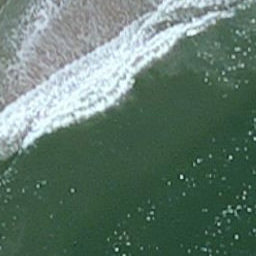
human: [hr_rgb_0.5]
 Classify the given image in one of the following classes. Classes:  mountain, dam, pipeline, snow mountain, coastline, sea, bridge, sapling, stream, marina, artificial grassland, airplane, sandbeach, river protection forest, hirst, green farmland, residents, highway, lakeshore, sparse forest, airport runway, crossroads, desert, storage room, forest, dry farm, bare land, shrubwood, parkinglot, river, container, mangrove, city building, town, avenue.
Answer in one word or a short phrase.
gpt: coastline